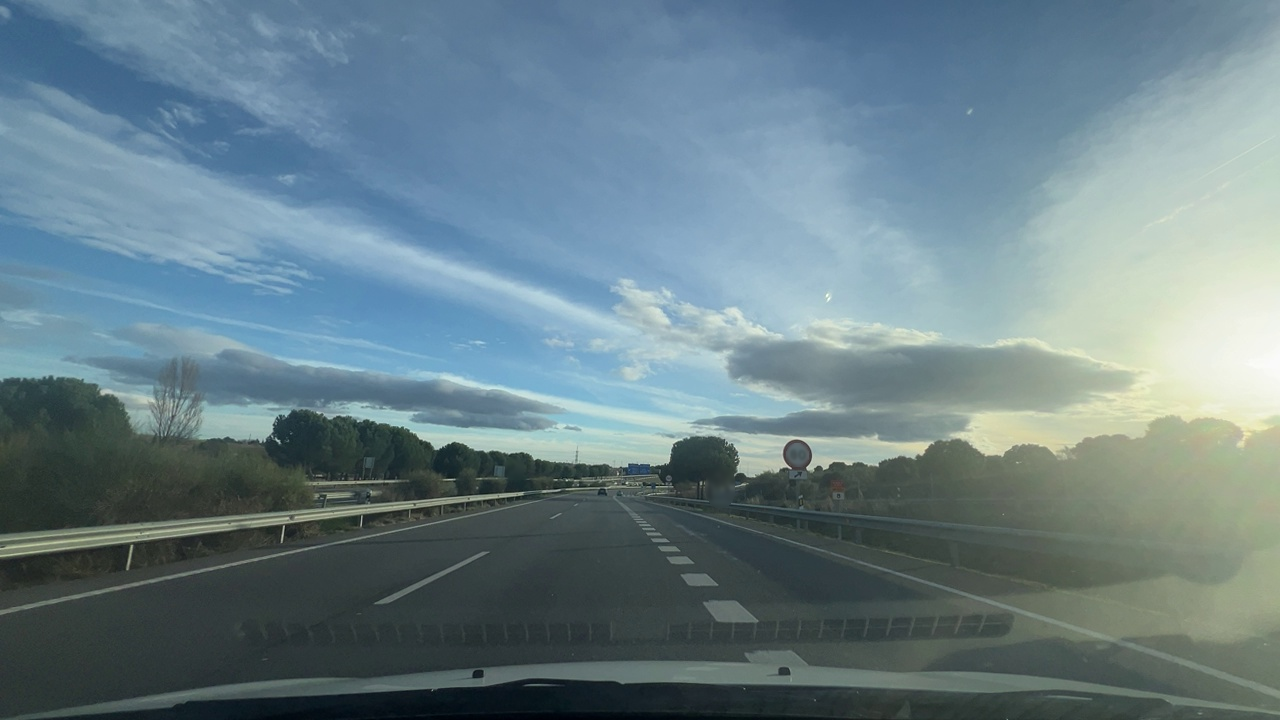
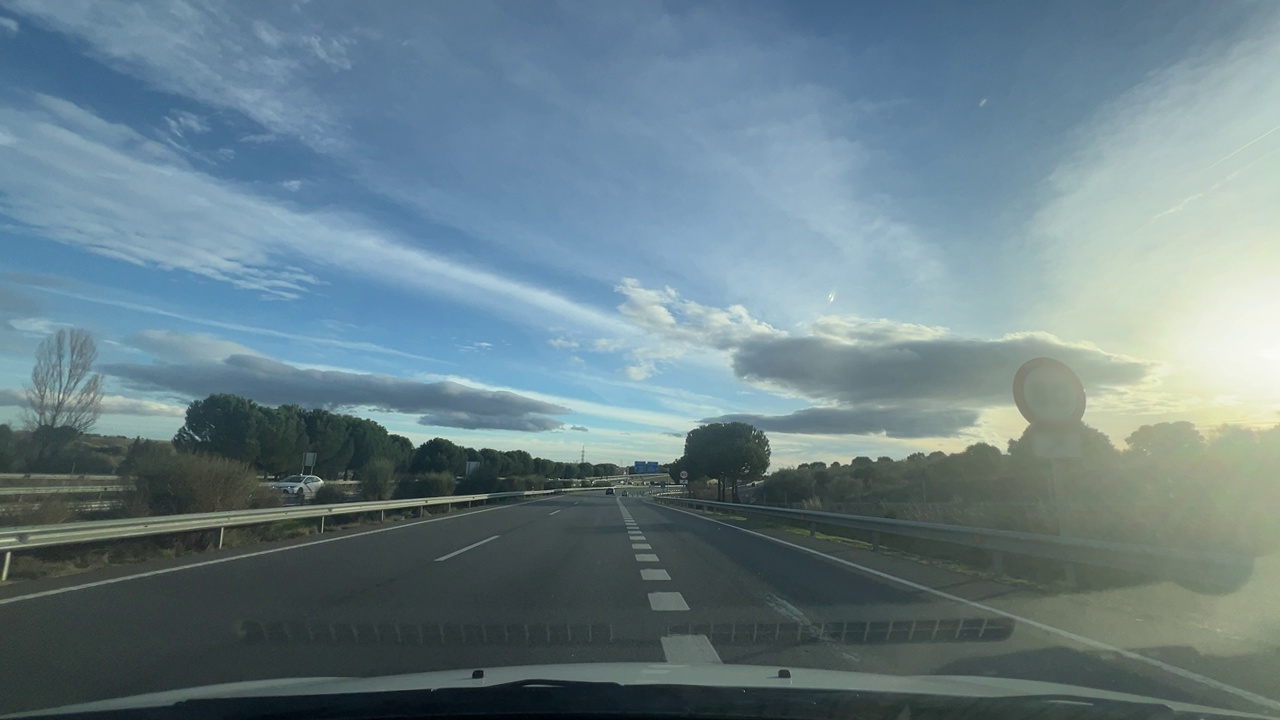
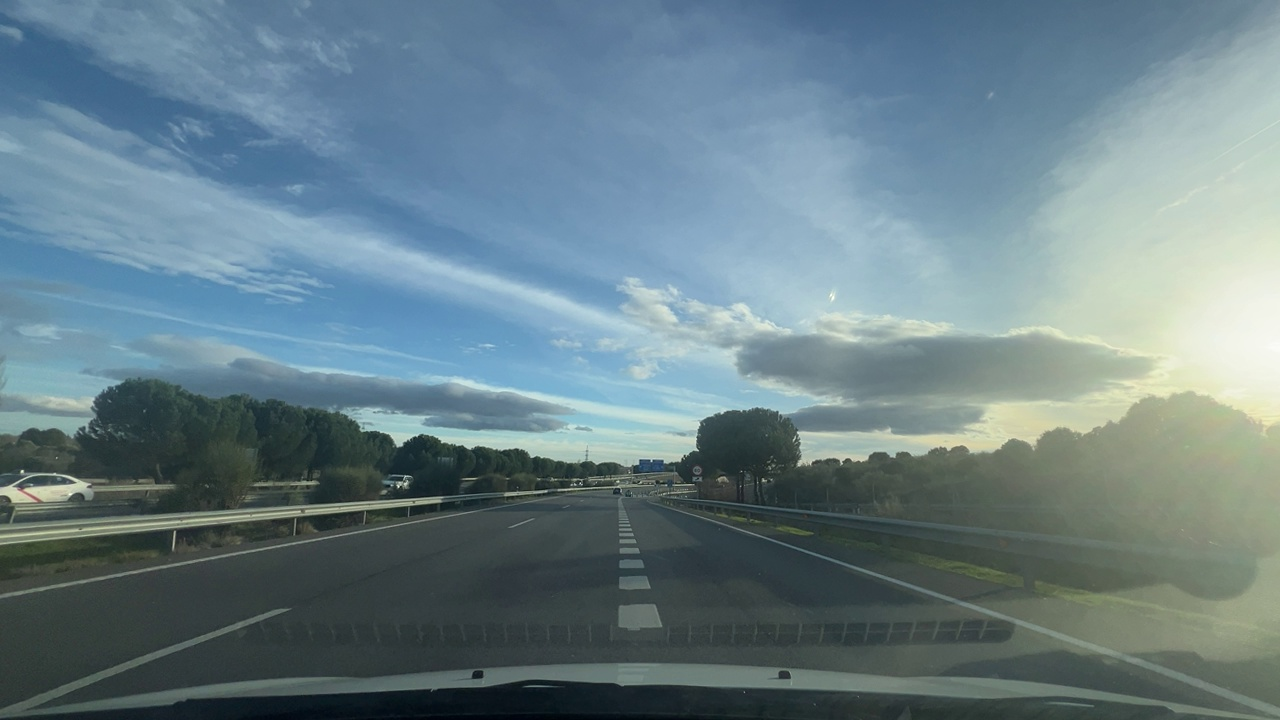
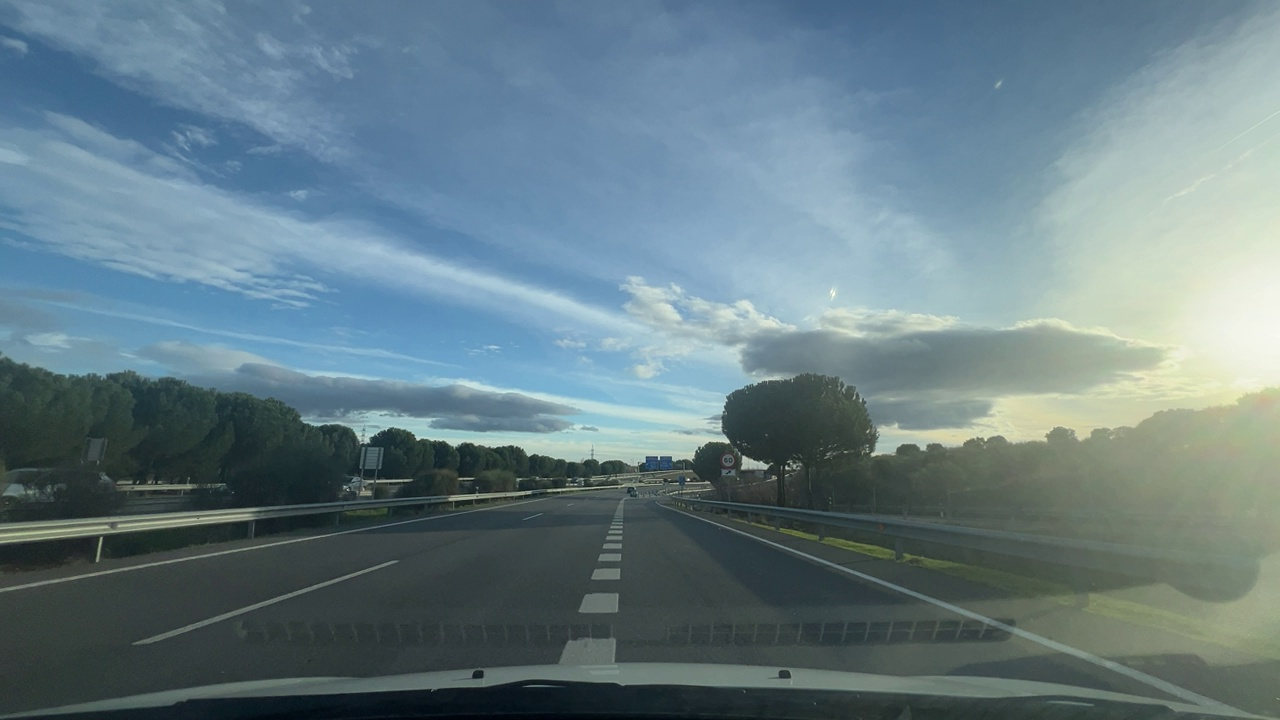
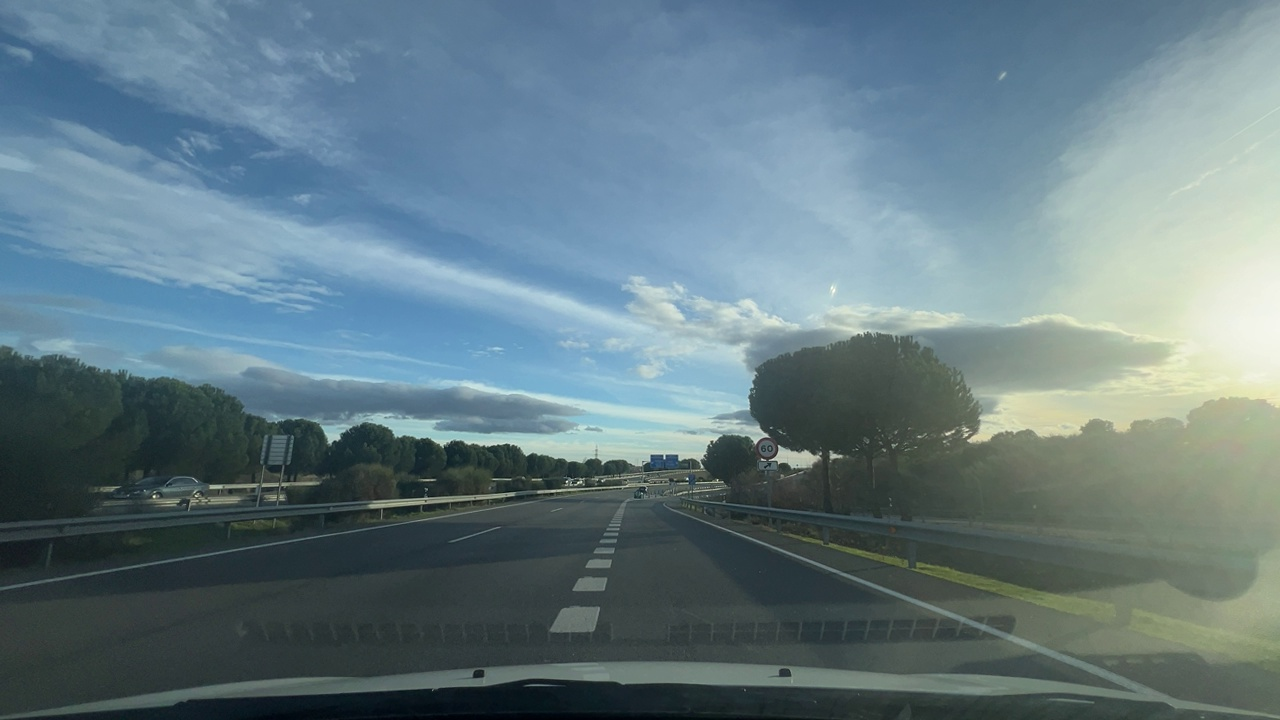
Situation: Speed limit adaptation
Question: Are multiple speed limit signs with different values visible?
Answer: Yes
Reasoning: Two speed limit signs displaying different values appear sequentially.

Situation: Speed limit adaptation
Question: Is there a speed limit sign regulating the ego lane?
Answer: Yes
Reasoning: A speed limit sign is positioned on the roadside facing the ego direction of travel.

Situation: Speed limit adaptation
Question: What speed value is displayed on the visible speed limit sign?
Answer: 60
Reasoning: The visible speed limit sign displays 60 km/h.

Situation: Speed limit adaptation
Question: Is the ego vehicle traveling on a highway?
Answer: Yes
Reasoning: Multiple wide lanes and highway-style signage indicate a highway environment.

Situation: Speed limit adaptation
Question: Is the ego vehicle entering or exiting a highway?
Answer: Yes
Reasoning: The ego vehicle is exiting a highway trough an exit ramp

Situation: Speed limit adaptation
Question: Are speed bumps, crosswalks, or construction-related obstacles present in the ego lane?
Answer: No
Reasoning: There are no speed bumps, crosswalks, or construction-related obstacles present in the ego lane